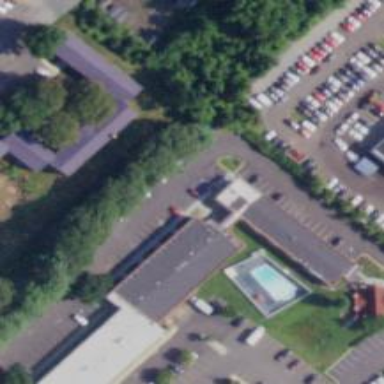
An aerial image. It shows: Motel building.